RGB frame:
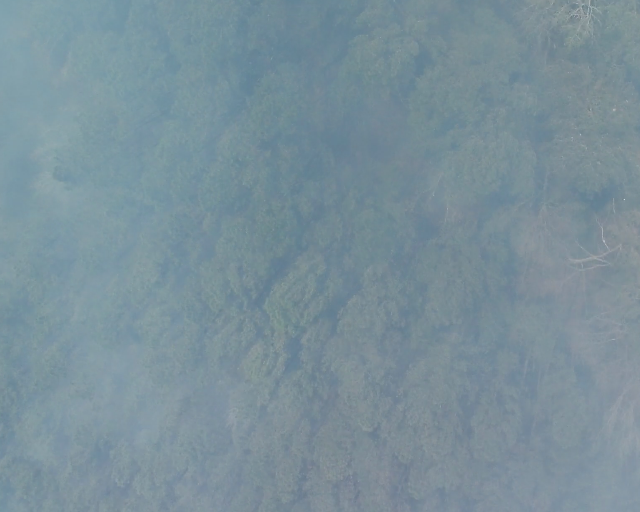
Thermal frame:
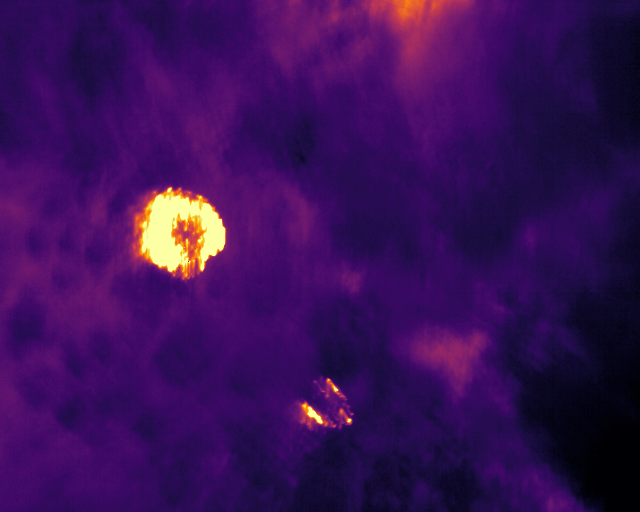
Captured: 2026-02-26 02:28:57
Pixels at or above 80 °C: 852 (fraction of frame: 0.0026)